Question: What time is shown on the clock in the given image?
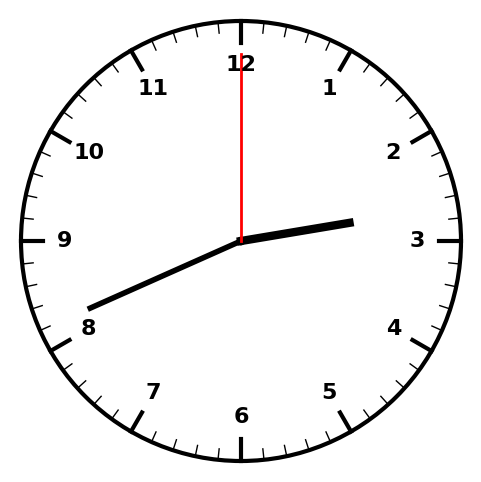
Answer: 02:41:00